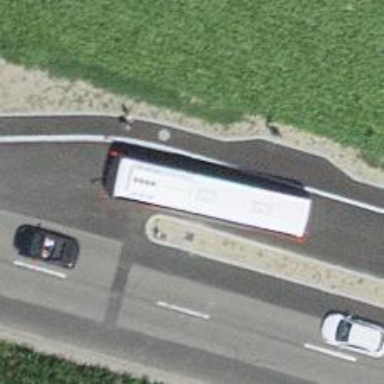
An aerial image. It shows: Bus stop equipped with public transport stop position.